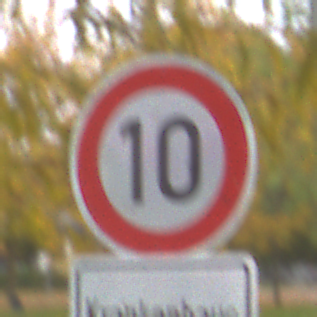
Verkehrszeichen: Geschwindigkeit10
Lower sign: HinweisDurchVerbaleAngabe11
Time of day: Midday
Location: Outdoor (Nature)
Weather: Overcast
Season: Autumn
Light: Natural